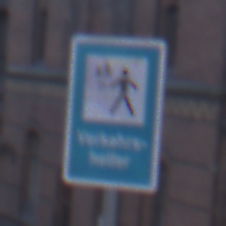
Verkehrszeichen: Verkehrshelfer
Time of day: SunriseSunset
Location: Outdoor (Urban)
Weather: Clear
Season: NotSpecified
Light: Natural